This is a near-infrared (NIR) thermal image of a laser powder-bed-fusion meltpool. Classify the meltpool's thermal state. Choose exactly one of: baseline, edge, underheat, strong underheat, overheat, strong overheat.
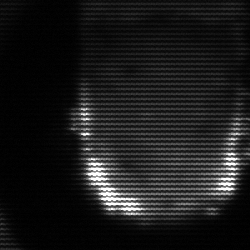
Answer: baseline